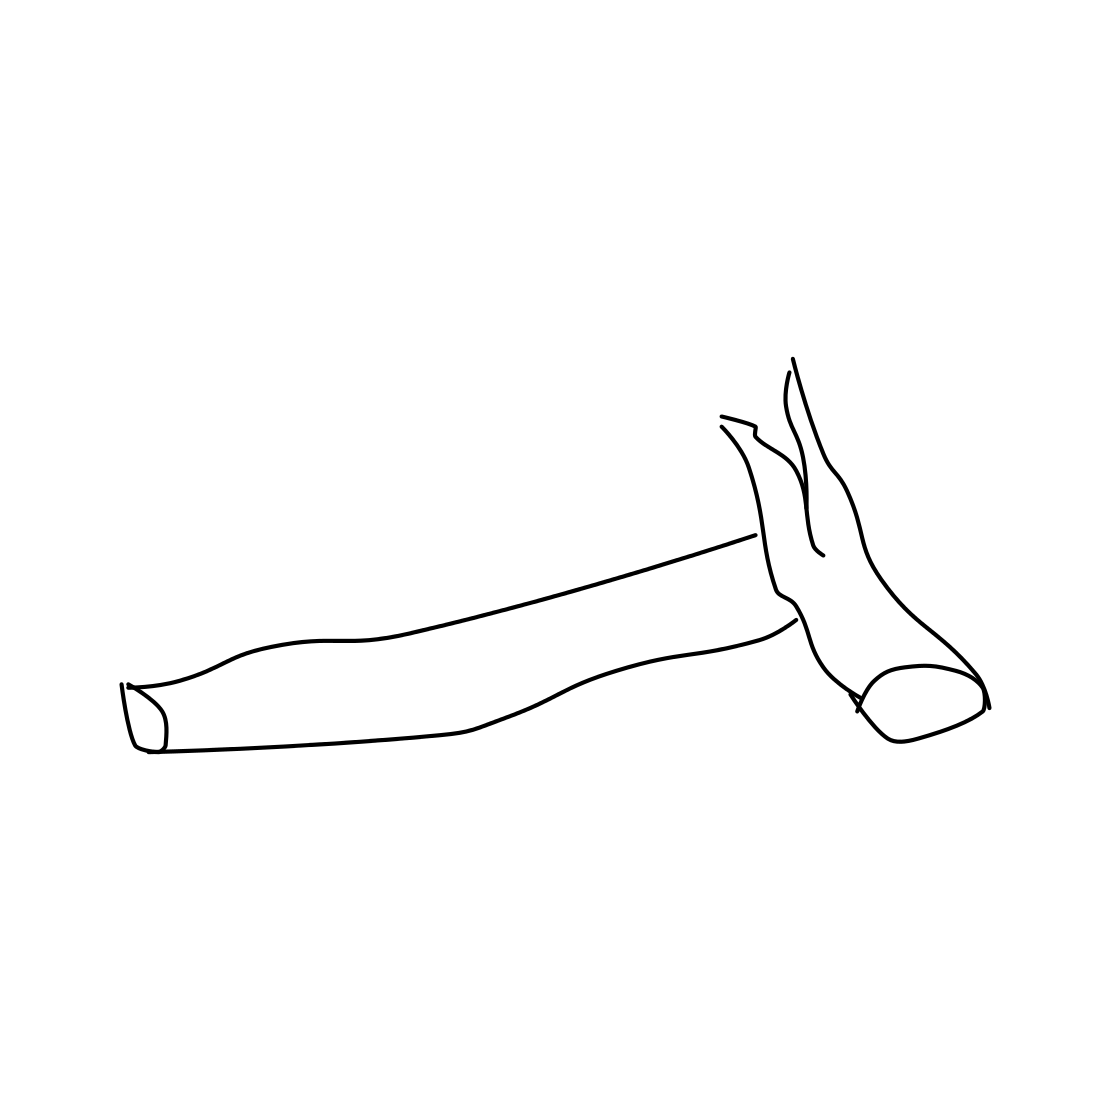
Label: hammer